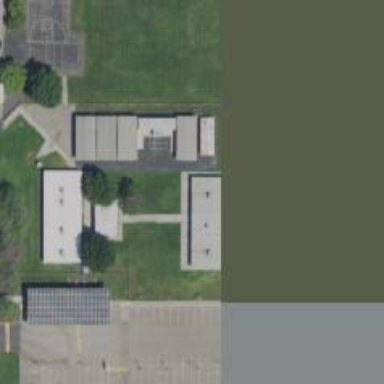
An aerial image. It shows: School.